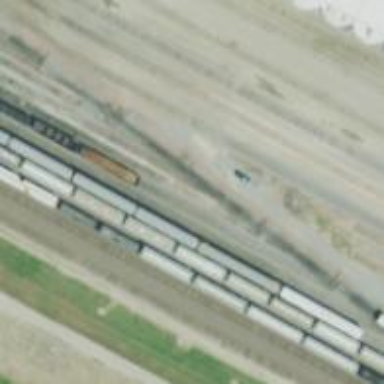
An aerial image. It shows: Railway yard in service.